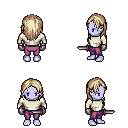
a pixel art fantasy rpg character, female body template, dark elf, purple skin, white long-sleeve shirt, magenta pants, white blonde long hairstyle, metal gloves, dagger, four views (front, back, left, right), 2x2 character sprite sheet, small pixel art, hard edges, no anti-aliasing